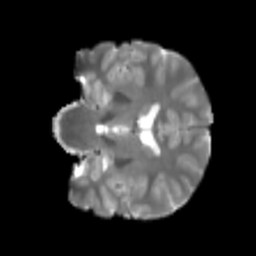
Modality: T2w
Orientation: coronal
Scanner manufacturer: siemens
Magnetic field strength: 3 T
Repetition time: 4 s
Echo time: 0.0594 s